Question: As you can see, the items in the popup are cut off due to the smaller height.

How do I make the title and loading icon center within the popup?
Here is my code:
'''
Swal.fire({
toast: true,
icon: 'info',
title: 'Restoring messages...',
animation: true,
showCloseButton: true,
showCancelButton: false,
showConfirmButton: false,
allowOutsideClick: false,
allowEscapeKey: false,
allowEnterKey: false,
position: 'top',
didOpen: () => {
Swal.showLoading();
}
});
'''
'''
.swal2-popup.swal2-toast.swal2-show,
.swal2-popup.swal2-toast.swal2-hide {
position: fixed !important;
top: 0px !important;
height: 50px !important;
}
'''
'''
<script src="//cdn.jsdelivr.net/npm/sweetalert2@11"></script>
'''
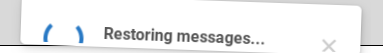
Answer: You can do it by adding 'padding: 0' to your css code. What happens behind the scenes is that you are giving a limited height so it seems like not centered, but it is actually.
The CSS code:
'''
.swal2-popup.swal2-toast.swal2-show, .swal2-popup.swal2-toast.swal2-hide {
position: fixed !important;
top: 0px !important;
height: 50px !important;
padding: 0;
}
'''
<URL>
<URL>